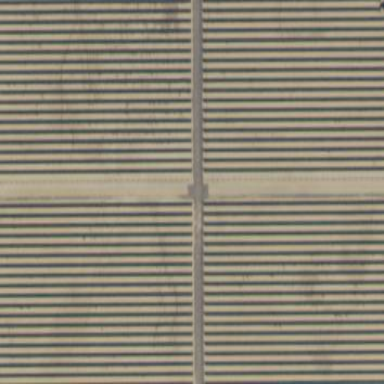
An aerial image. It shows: Solar power generator using photovoltaic panels.